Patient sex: M
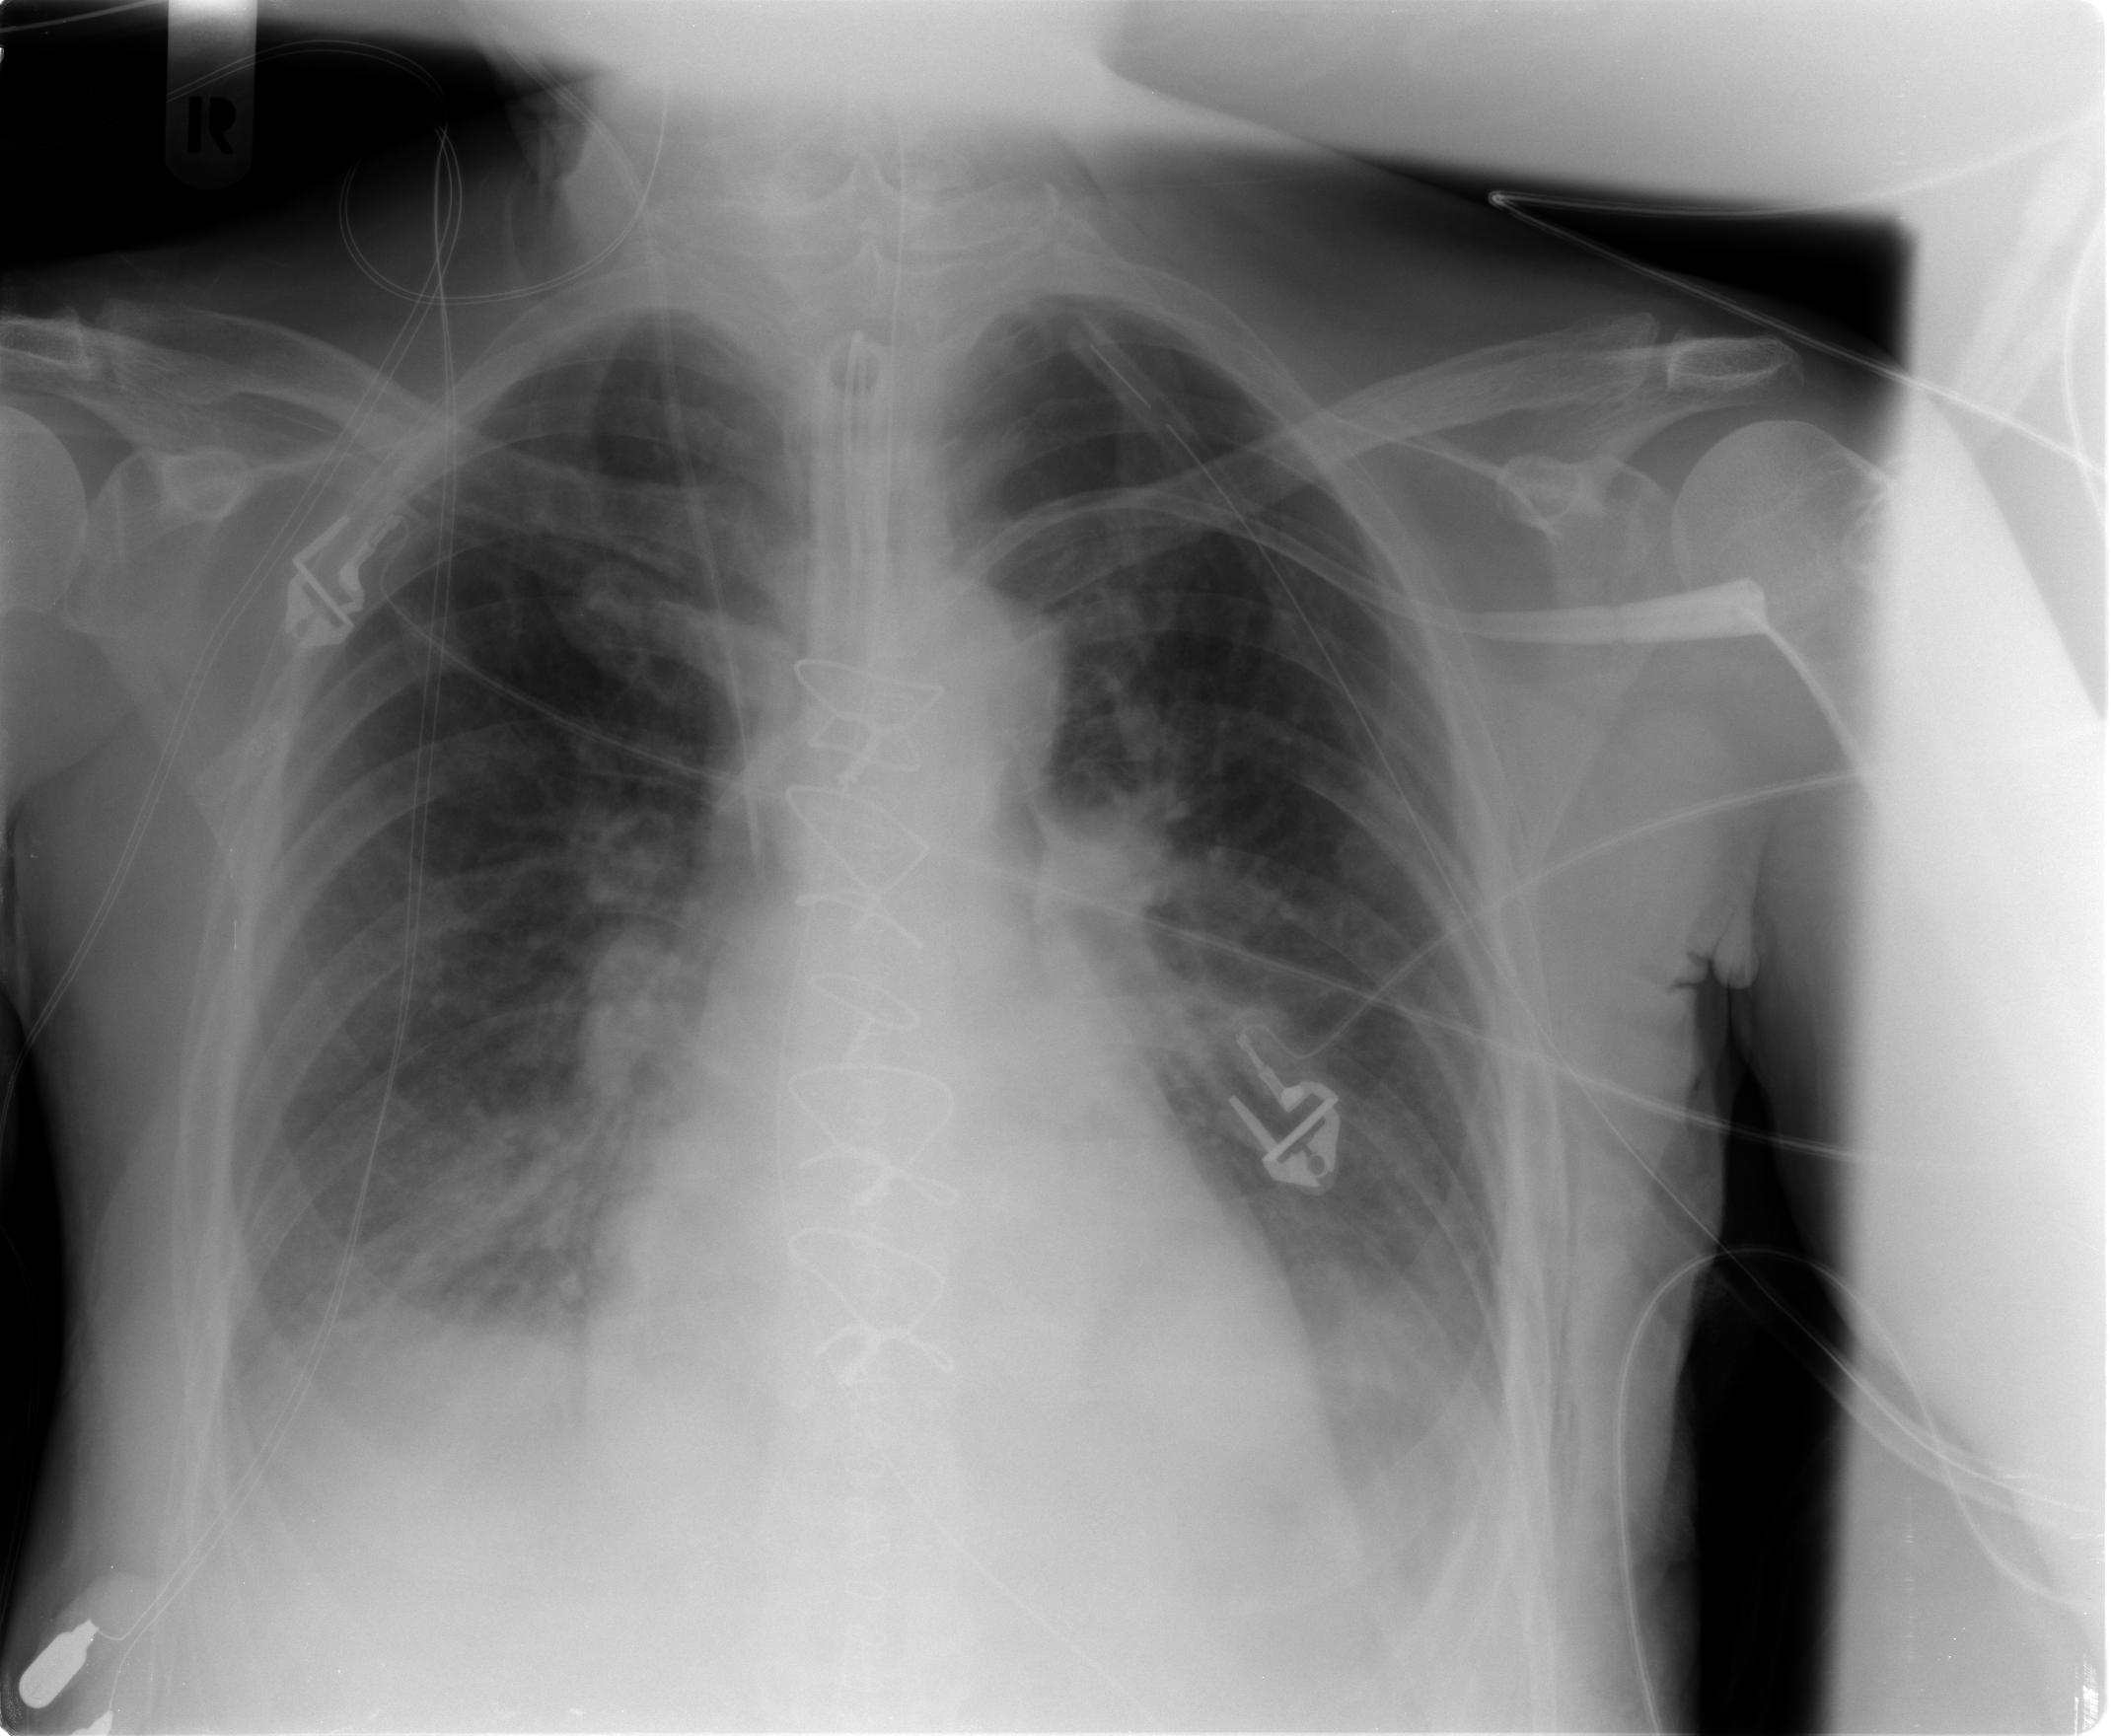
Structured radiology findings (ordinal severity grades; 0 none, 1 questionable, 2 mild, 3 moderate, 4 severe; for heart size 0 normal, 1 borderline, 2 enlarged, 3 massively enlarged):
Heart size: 0
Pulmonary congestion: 0
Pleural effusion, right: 0
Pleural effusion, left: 2
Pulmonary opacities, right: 0
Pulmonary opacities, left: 0
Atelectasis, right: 0
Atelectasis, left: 2